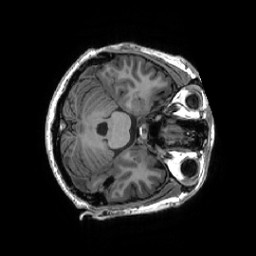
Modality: T1w
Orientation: axial
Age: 31
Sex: male
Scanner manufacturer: ge
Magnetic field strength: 3 T
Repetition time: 0.007348 s
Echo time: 0.003036 s